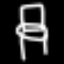
Label: chair